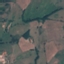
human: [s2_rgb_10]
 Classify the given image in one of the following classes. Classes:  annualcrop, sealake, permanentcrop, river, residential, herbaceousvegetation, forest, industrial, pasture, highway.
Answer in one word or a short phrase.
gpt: Pasture